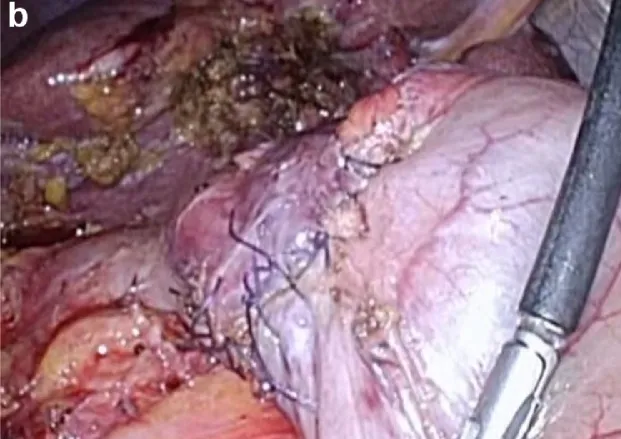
B. Findings of the intraabdominal suture during laparoscopy. . The dissected stomach wall of the fistular region was closed with an intraabdominal suture.
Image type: medical_photograph (other_medical_photograph)